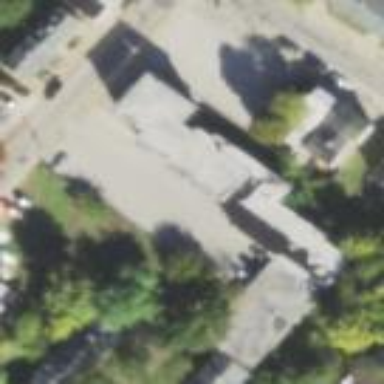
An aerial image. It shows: School.